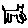
Label: cat